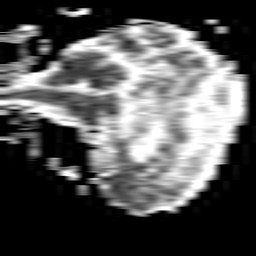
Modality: ADC
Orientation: sagittal
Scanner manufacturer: philips
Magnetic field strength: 1.5 T
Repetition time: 3.406 s
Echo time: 0.06899 s